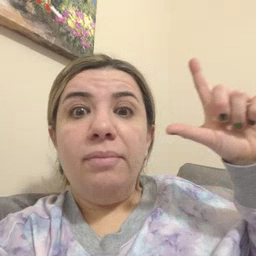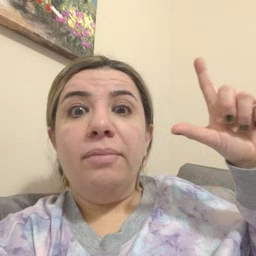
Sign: wake